Question: I am working with a table that tracks all calls made, and I am trying to make a report that shows both calls made and received by a specific 'UserID'. Problem is calls can be made as group calls and these calls have different 'UserIDs' for those receiving the call. When a call is placed there is an entry made with the 'UserID' of the device making the call and has a 'CallDirection' of 'Initiated', then an entry will be made for each of the devices the call is being made to, each with the 'UserID' of the receiving device and a 'CallDirection' of 'Received'.
The only thing that ties the entry together is another column labeled 'CallID'. They all share the same ID here.
So I want to Query for all call records with a certain 'UserID' and if 'CallDirection' is 'Initiated', then I want to also get all the rows that have that 'CallId' (which will not have the same 'UserID' that I am filtering by)

I just can't seem to rack my brain around how to do this and would greatly appreciate any help.
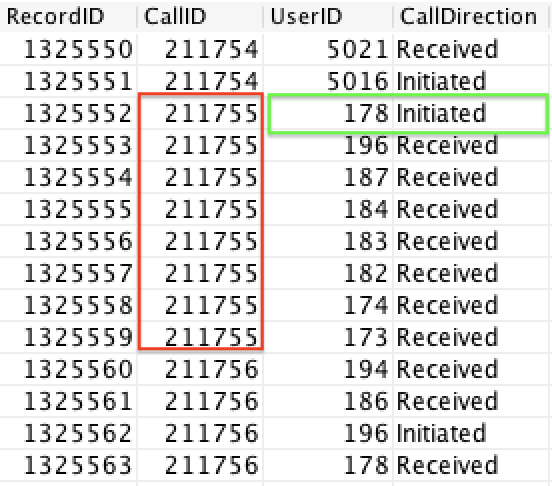
Answer: Based on my understanding of the problem, you can do a self join wherein one copy has the record with 'CallDirection' = 'Initiated' and other copy is your original table and joining them on 'CallID'.
'''
SELECT A.RecordID, A.CallID, A.UserID, A.CallDirection
FROM CALL_HISTORY A
INNER JOIN
(SELECT RecordID, CallID, UserID, CallDirection FROM CALL_HISTORY WHERE CallDirection="Initiated" AND UserID=10680 ) I
ON A.CallID = I.CallID
UNION ALL
(SELECT RecordID, CallID, UserID, CallDirection FROM CALL_HISTORY WHERE CallDirection="Received" AND UserID=10680);
'''